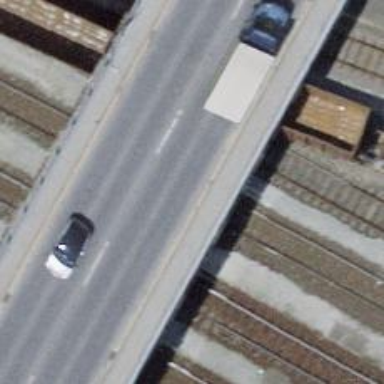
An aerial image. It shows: Railway yard.